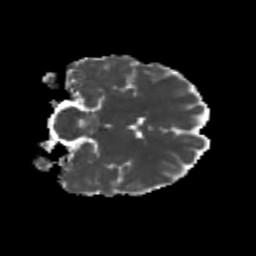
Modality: MD
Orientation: coronal
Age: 25
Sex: female
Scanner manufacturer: siemens
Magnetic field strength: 3 T
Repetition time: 3.5 s
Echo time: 0.104 s